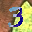
Label: 3